Question: I have the following code:
'''
svg = $("#rsr").svg({ loadURL: '@Url.Content("~/Content/images/svg_curv.svg")', onLoad: svgLoaded });
'''
This code load svg file (Jquery SVG plugin). On local web server all works fine. But in production web server I get the following error: '404 Not Found'.
The file is exist on server:

Also, it's not found if I open the file via browser ('mysite.com/content/images/svg_curv.svg'), but other files in the 'images' folder is found.
Where is a problem?
Thanks and sorry for my English.
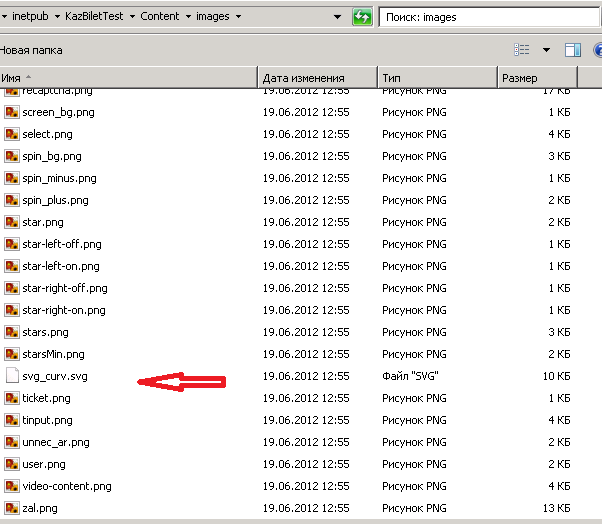
Answer: I dont know much about your enviroment. but you need to add/allow svg Type on your webserver
<URL>
<URL>